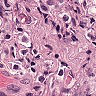
Metastatic tissue present: yes